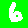
Digit: 6